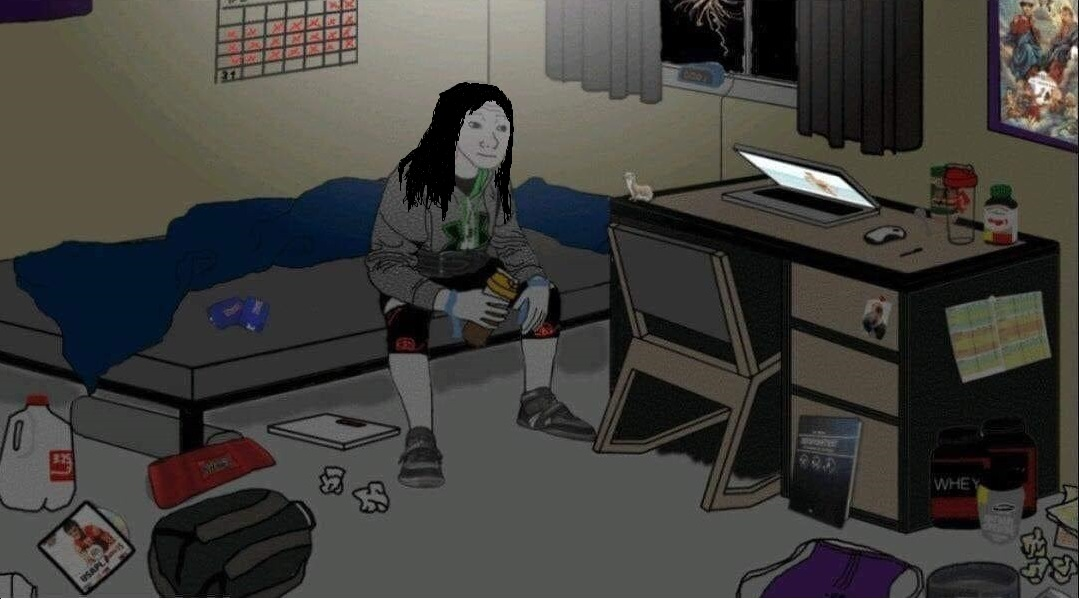
Label: 5_Wojak_with_Background